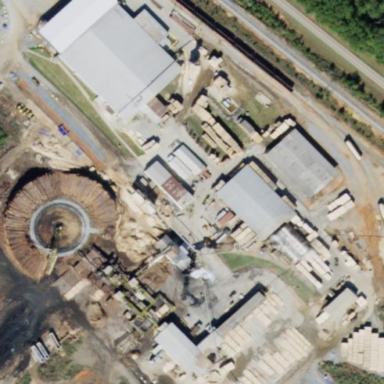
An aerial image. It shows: Industrial area dedicated to sawmill.